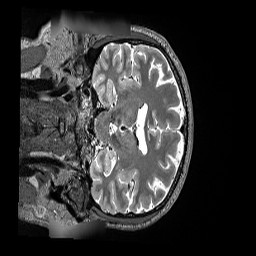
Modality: T2w
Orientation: coronal
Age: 49
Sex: female